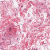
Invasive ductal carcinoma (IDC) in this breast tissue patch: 0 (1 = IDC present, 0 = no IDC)